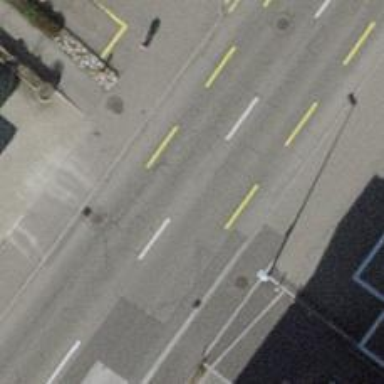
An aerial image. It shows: Tertiary road with asphalt surface and separate cycle lane.